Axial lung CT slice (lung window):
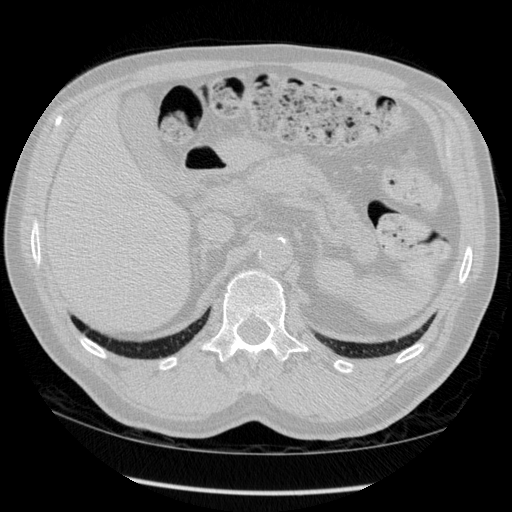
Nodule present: no